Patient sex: M
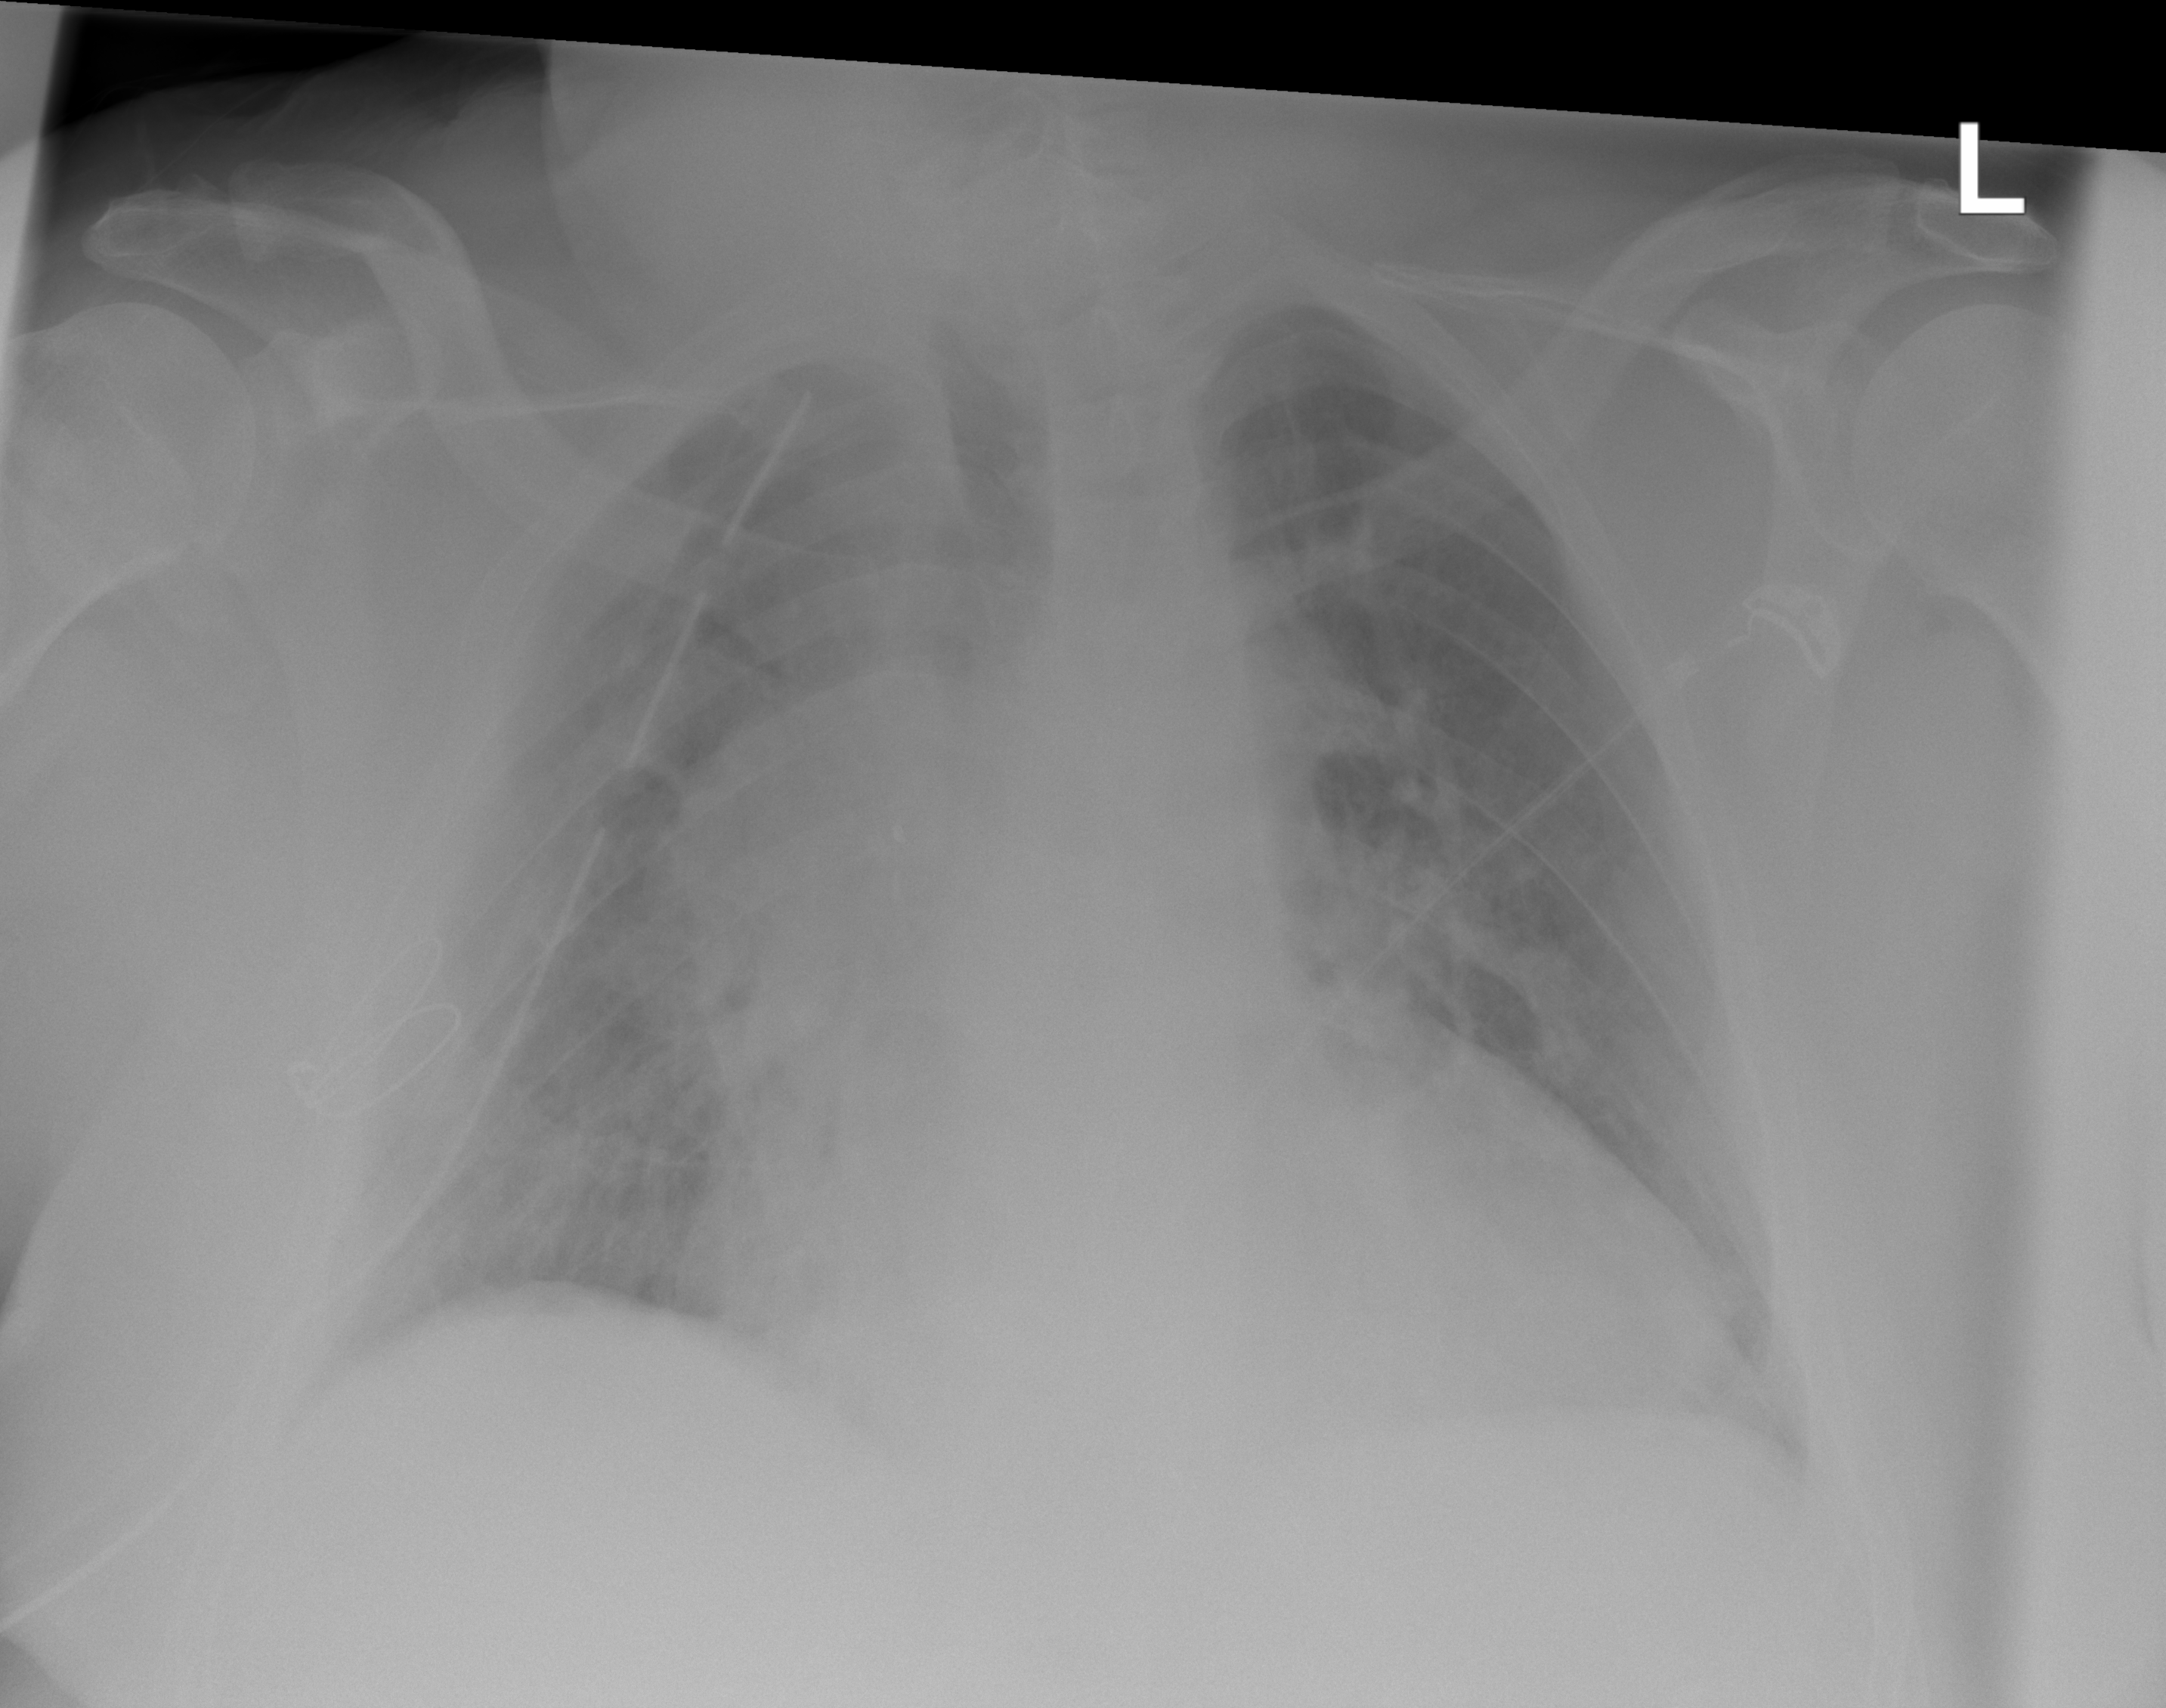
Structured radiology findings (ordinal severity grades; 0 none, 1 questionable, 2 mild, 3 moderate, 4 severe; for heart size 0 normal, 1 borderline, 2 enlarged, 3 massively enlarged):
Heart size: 2
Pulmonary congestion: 2
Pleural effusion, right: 0
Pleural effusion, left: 1
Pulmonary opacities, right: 2
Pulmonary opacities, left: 2
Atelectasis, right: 2
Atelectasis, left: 0